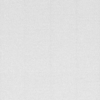
Label: dusty